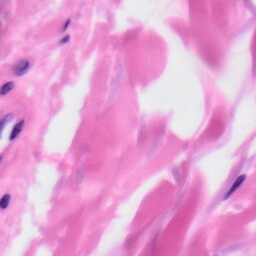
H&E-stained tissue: Skin